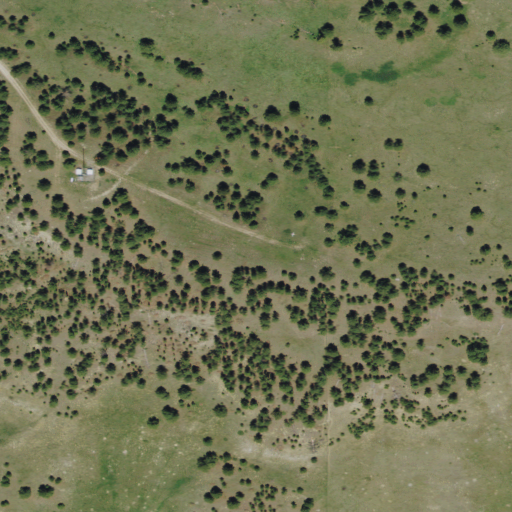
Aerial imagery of mountain in Montana named Fisher Butte containing evergreen forest, grassland, and shrub